Question: I was reading the following blog about using cassandra data modeling:
<URL>
I was trying to understand how to implement or actually do some of this stuff using CQL commands.
I was interested in the following picture from section Option 3 from the blog/tutorial.

I was interested in implementing the bottom two mostly.
On the bottom left picture, the row key is the item id and the column is the user that likes that item. Some how in the tutorial its shown how one user can be stored in the key, kind of like a tuple of name and userID. How is it possible to do that in CQL? The thing that is confusing me is that, for one user, the table is able to store two column value for it in one row (i.e. its storing the userID as well as the username). I was a little confused how that was actually possible to do for Cassandra. Conceptually it makes sense to me, however, I am not sure if I understand how to actually make cassandra do such a thing.
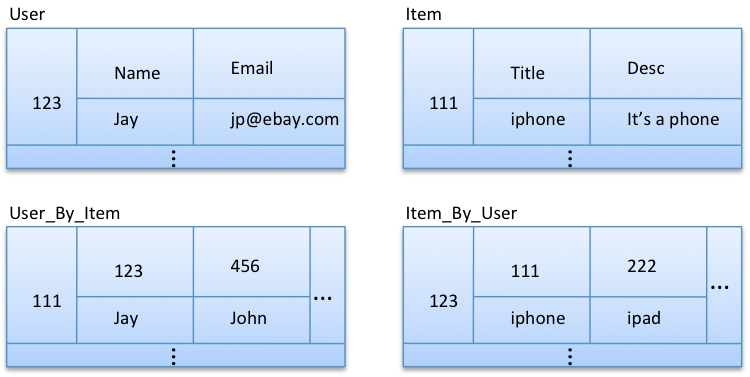
Answer: The examples above use dynamic cell (internal column) names (i.e. 123, 456, 111, 222).
You can achieve that in CQL by using a composite primary keys:
'''
cqlsh:test> DESC TABLE user_by_item ;
CREATE TABLE test.user_by_item (
item_id int,
user_id int,
user_name text,
PRIMARY KEY (item_id, user_id)
);
cqlsh:test> select * from user_by_item WHERE item_id = 111;
item_id | user_id | user_name
---------+---------+-----------
111 | 123 | Jay
111 | 456 | John
(2 rows)
cqlsh:test> select * from user_by_item WHERE item_id = 111 and user_id = 123;
item_id | user_id | user_name
---------+---------+-----------
111 | 123 | Jay
(1 rows)
cqlsh:test> DESCRIBE TABLE item_by_user ;
CREATE TABLE test.item_by_user (
user_id int,
item_id int,
item_name text,
PRIMARY KEY (user_id, item_id)
);
cqlsh:test> SELECT * from item_by_user WHERE user_id = 123;
user_id | item_id | item_name
---------+---------+-----------
123 | 111 | iphone
123 | 222 | ipad
(2 rows)
cqlsh:test> SELECT * from item_by_user WHERE user_id = 123 and item_id = 111;
user_id | item_id | item_name
---------+---------+-----------
123 | 111 | iphone
(1 rows)
'''
The 1st part of your primary key will be your "internal row key", and the 2nd will be used as a "clustering key", i.e will be part of a "internal cell/column" name.
So the tables will be internally/physically stored in the way as in your examples, and 'WITH COMPACT STORAGE' option will give you physical layout as in examples
Take a look at <URL> for more details.